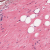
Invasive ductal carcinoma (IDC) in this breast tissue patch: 0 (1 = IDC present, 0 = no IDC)